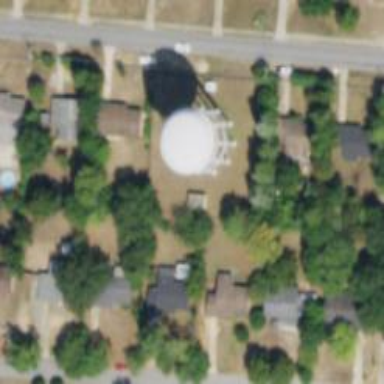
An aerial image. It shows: Water tower that is man-made.